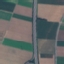
Label: Highway